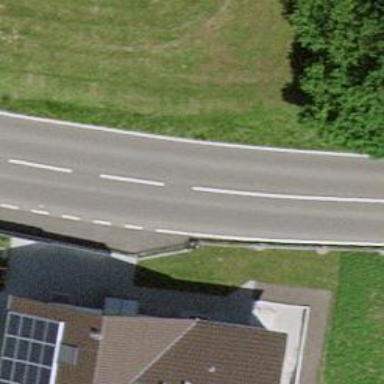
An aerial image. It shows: Bus stop along the road.